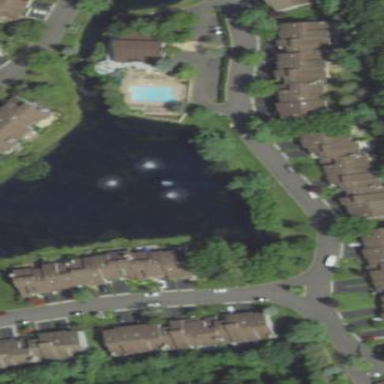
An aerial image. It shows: Serene pond surrounded by nature.